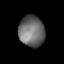
Tissue: lung
Cell type: T cells
Senescence score: 0.1906
Nuclear area (px): 774
Mean DAPI intensity: 107.411